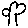
Label: tree